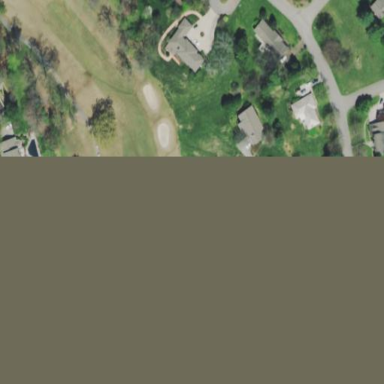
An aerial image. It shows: Golf fairway surrounded by grass.